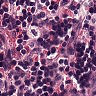
Metastatic tissue present: no